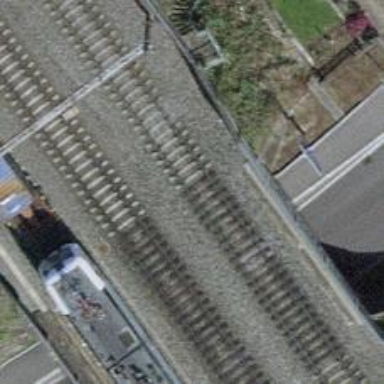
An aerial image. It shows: Bridge over electrified railway with contact line.